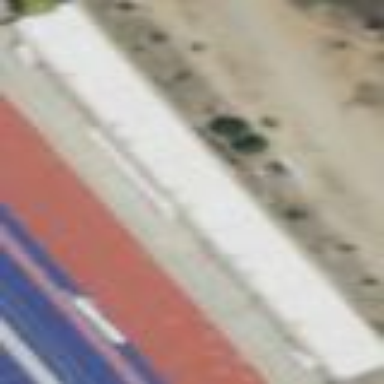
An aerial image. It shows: Bleachers on leisure land.